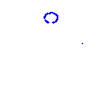
Particle: kaon